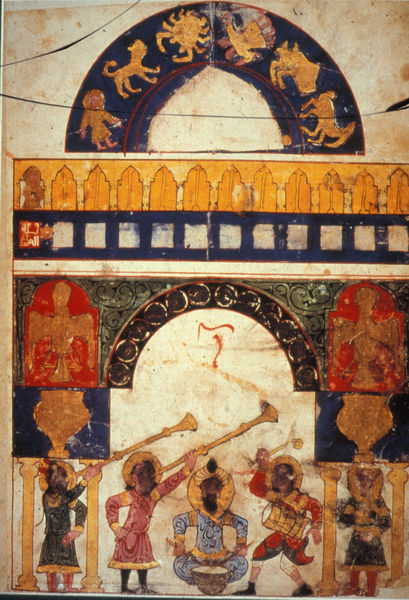
Titel: "Iraq Automata of al-Jazan"
Institution: unbekannt
Schlagwörter: adler, blau, dunkel, falke, gemälde, himmel, mann, vogel, weiß, aquarell, gelb, grün, menschen, ocker, sitzen, bunt, fenster, hell, kleider, marmor, männer, orange, schwarz, säule, säulen, zeichen, zeichnung, gebäude, haus, rot, tier, tiere, beige, leute, muster, ornament, feier, wand, architektur, diener, mensch, rahmen, instrument, vögel, kirche, gold, sitzend, musik, musiker, rosa, engel, vase, beine, hellblau, balkon, schrift, papier, bogen, farben, farbe, lila, vergilbt, figuren, rundbogen, laut, könig, spielen, musikinstrument, musizieren, ornamente, wandmalerei, vasen, geländer, tor, gestalt, bögen, katze, eingang, mond, gefäß, waage, buch, kreuz, moschee, orient, orientalisch, palast, torbogen, balustrade, farbflächen, sterne, illustration, stilisiert, koloriert, herrscher, mosaik, trommel, arkaden, kapitell, reihung, fries, pergament, portal, wappen, triumph, öffnung, arabisch, türkisch, foliant, heiligenschein, löwen, nimbus, antik, mittelalter, kapelle, malerie, posaunen, löwe, fanfaren, heilige, trompeten, fresko, fanfare, posaune, mittelfeld, ornamentik, stier, turban, sternzeichen, trommler, miniatur, ziege, blasen, islam, krebs, araber, osten, symbole, sultan, blase, affen, halbbogen, trompete, kinderzeichnung, lebendig, polychrom, balkn, wasserzeichen, abendland, trommeln, steinbock, musikanten, buchmalerei, gefäs, morgenland, astrologie, jericho, tierkreis, tierkreiszeichen, rut, pauke, indisch, kalif, osmanisches reich, himmelbogen, schalmeien, trompeter, wassermann, zodiac, zodiak, liber, arabistik, posaun